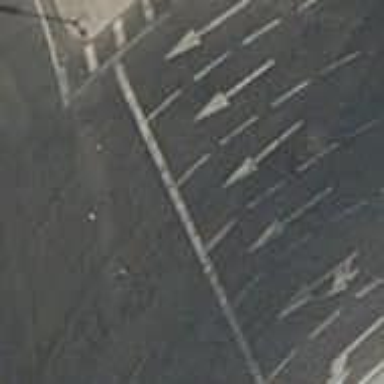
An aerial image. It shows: Road with traffic signals.